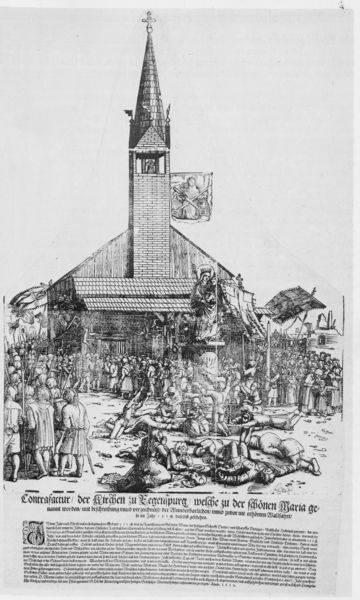
Titel: Contrafactur/der Kirchen zu Regenspurg
Institution: (Seriendruck)
Schlagwörter: mann, weiß, kirchturm, menschen, holz, männer, schwarz, säule, zeichnung, dach, haus, hochformat, leute, menge, versammlung, gedränge, stehen, tod, tot, bild, erde, häuser, kirche, boden, bauern, turm, skulptur, statue, schrift, liegen, fahnen, stab, fahne, dorf, giebel, grafik, graphik, markt, platz, banner, deutsch, buch, glaube, kreuz, denkmal, druck, radierung, stich, seite, illustration, schwarzweiß, schwert, text, knien, tote, getümmel, entwurf, glocke, christus, leid, kapelle, prozession, maria, kupferstich, beschreibung, bauen, regensburg, madonna mit kind, marienstatue, wunder, druckschrift, majuskel, wallfahrt, holzkirche, menschen#bau